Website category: sports
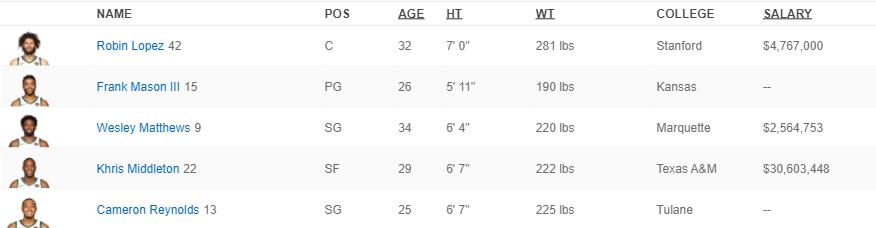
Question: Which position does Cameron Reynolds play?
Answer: SG

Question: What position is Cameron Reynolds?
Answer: SG

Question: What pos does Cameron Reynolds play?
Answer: SG

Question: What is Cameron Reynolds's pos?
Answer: SG

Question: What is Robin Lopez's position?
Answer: C

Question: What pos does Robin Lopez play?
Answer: C

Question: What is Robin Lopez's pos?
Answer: C

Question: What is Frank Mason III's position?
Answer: PG

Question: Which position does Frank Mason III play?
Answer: PG

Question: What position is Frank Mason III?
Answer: PG

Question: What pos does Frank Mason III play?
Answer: PG

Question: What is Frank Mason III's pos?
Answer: PG

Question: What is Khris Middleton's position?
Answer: SF

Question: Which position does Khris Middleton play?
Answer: SF

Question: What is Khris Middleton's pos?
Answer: SF

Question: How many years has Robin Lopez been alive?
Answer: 32

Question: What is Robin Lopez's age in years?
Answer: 32

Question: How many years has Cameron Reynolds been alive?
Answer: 25

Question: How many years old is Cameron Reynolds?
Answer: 25

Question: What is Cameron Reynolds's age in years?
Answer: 25

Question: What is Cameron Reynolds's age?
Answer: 25

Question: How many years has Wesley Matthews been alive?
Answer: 34

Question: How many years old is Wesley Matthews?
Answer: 34

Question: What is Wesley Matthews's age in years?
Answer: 34

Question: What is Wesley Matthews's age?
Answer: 34

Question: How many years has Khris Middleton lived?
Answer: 29

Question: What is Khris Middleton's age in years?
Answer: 29

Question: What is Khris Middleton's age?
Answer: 29

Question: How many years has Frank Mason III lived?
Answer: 26

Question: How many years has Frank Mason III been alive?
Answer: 26

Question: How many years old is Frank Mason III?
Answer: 26

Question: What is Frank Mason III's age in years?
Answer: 26

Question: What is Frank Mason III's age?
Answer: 26

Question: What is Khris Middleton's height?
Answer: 6' 7"

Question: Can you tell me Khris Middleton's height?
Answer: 6' 7"

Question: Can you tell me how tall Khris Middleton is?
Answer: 6' 7"

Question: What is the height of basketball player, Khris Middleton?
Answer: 6' 7"

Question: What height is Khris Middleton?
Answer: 6' 7"

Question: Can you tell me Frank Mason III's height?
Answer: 5' 11"

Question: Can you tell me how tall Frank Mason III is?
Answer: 5' 11"

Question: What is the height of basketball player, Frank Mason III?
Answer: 5' 11"

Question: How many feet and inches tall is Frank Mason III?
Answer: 5' 11"

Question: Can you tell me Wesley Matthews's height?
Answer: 6' 4"

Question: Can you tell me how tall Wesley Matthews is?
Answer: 6' 4"

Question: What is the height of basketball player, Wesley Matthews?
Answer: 6' 4"

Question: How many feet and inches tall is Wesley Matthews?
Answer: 6' 4"

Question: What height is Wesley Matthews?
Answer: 6' 4"

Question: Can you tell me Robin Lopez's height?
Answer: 7' 0"

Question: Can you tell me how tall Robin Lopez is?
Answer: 7' 0"

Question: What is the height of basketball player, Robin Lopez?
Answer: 7' 0"

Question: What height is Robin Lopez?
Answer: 7' 0"

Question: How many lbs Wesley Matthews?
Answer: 220 lbs

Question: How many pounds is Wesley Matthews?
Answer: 220 lbs

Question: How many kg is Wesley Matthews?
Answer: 220 lbs

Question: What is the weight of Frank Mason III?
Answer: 190 lbs

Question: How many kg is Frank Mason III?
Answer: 190 lbs

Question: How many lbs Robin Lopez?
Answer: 281 lbs

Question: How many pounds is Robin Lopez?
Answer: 281 lbs

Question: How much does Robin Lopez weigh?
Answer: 281 lbs

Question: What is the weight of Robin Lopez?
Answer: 281 lbs

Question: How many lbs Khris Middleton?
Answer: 222 lbs

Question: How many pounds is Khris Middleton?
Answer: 222 lbs

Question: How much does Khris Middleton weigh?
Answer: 222 lbs

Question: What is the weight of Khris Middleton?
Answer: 222 lbs